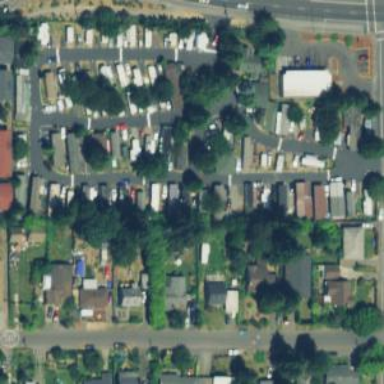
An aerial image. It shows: Residential area designated as trailer park.